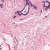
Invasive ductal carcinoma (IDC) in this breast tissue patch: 0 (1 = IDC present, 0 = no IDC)